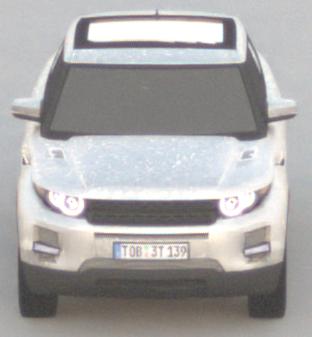
Make: Land Rover
Model: Range Rover Evoque 2.0 Si4
Detailed model: Range Rover Evoque (I)
Model produced from: 2011/08
Model produced until: 2013/11
Doors: 5
Color: white
Road condition: dry road
Daytime: sunrise or sunset
Contrast: low contrast